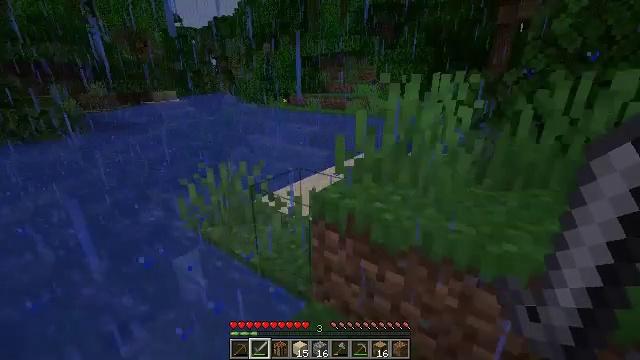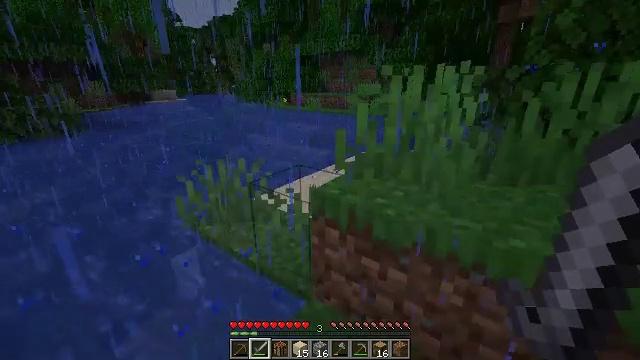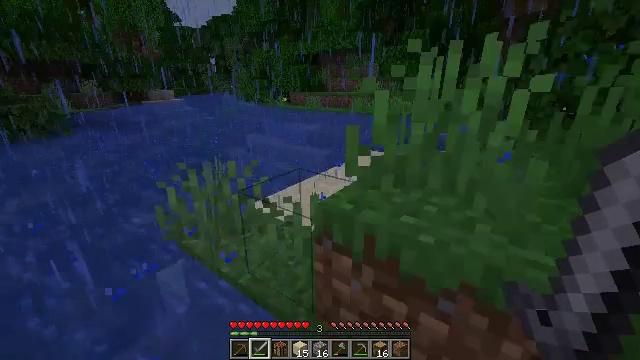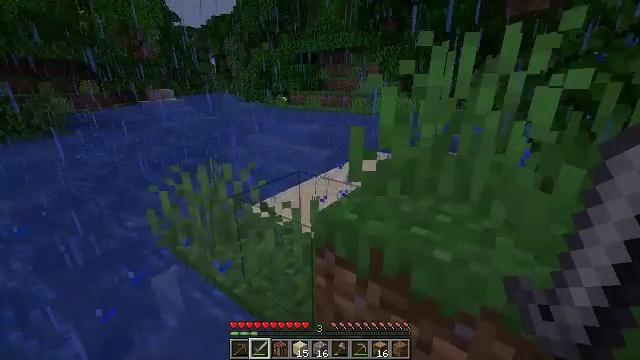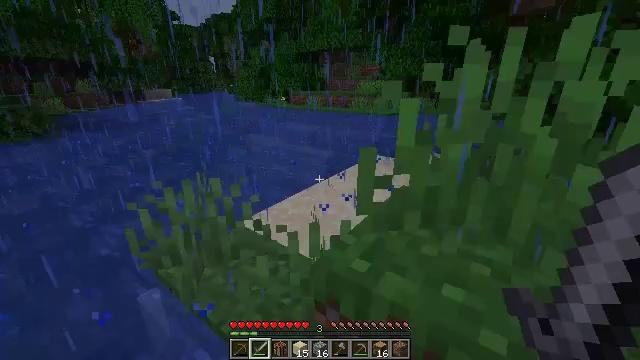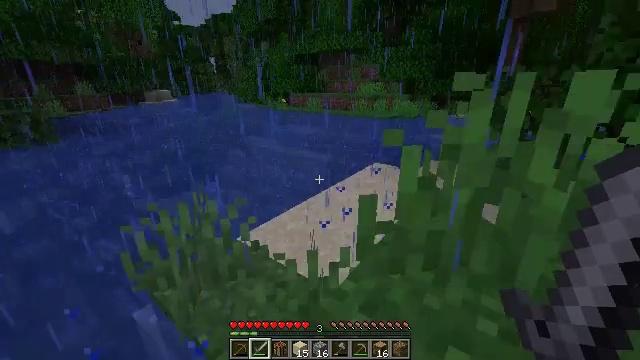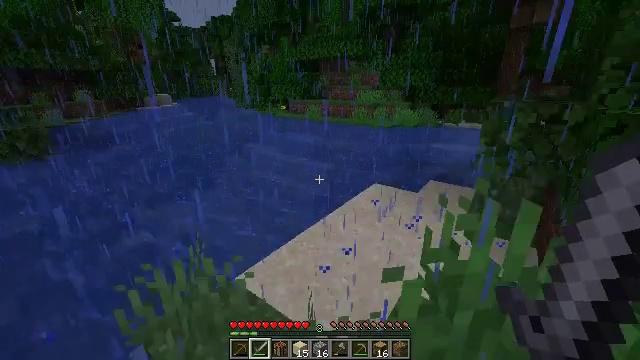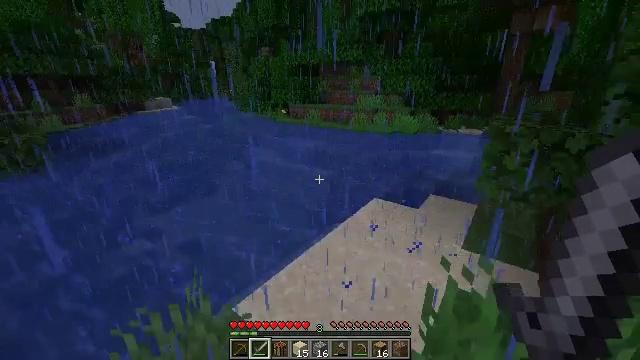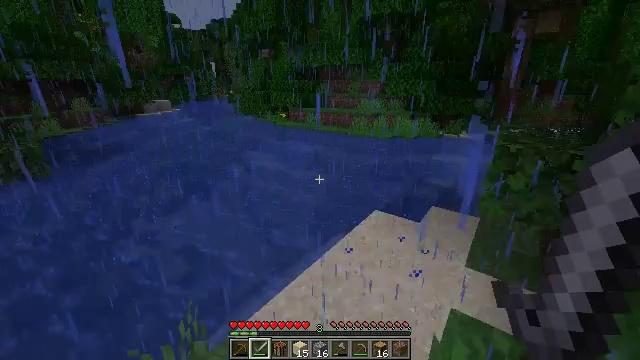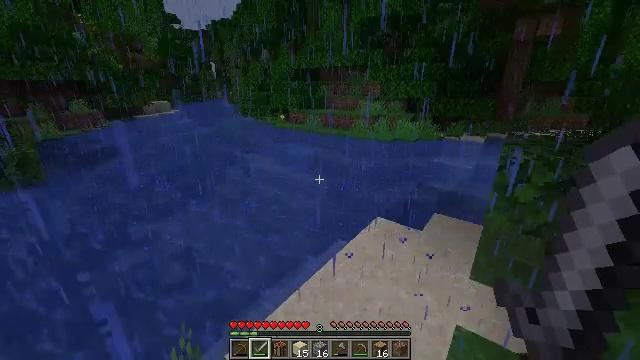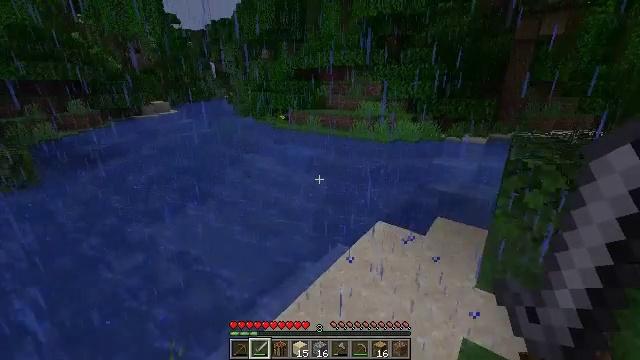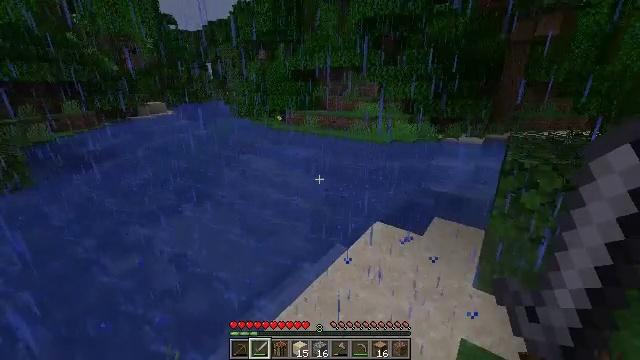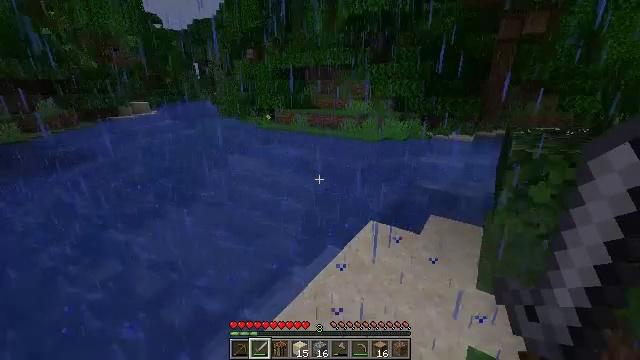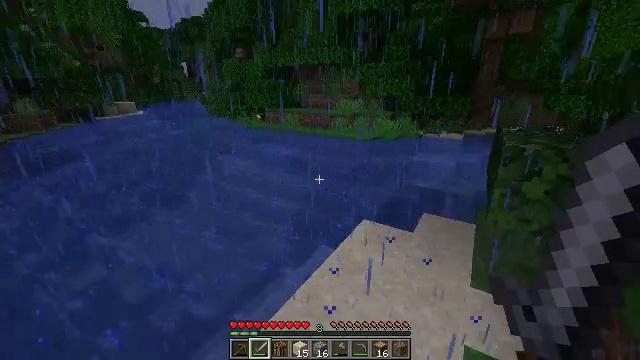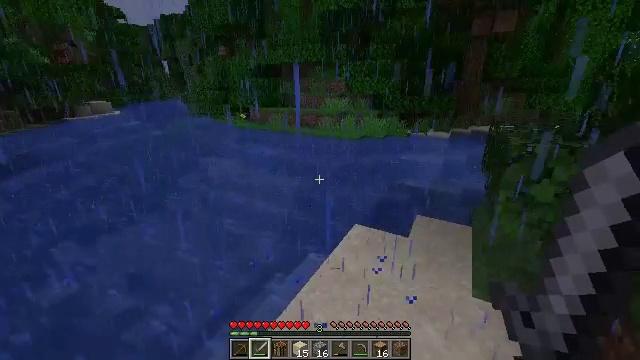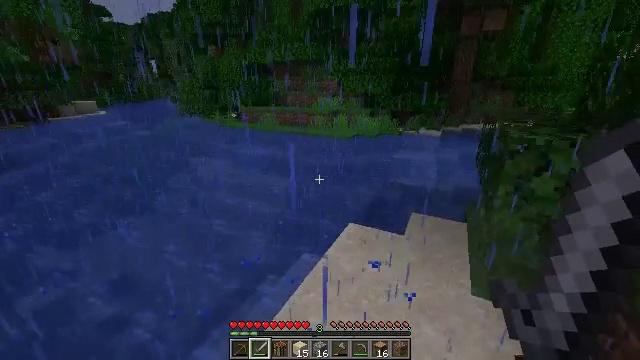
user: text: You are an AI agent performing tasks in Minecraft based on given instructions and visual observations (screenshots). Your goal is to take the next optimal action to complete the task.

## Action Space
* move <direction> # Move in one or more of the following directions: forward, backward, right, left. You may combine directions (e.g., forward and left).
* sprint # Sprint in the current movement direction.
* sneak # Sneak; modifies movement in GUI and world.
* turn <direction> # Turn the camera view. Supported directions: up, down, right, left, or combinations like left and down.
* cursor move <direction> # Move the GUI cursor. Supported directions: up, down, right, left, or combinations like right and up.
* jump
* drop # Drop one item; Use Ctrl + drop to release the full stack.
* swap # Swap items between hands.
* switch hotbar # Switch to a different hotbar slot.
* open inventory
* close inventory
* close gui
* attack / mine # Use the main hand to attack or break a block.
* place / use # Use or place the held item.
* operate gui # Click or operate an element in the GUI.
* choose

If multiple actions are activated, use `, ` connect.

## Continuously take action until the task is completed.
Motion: motion action
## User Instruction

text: Gather vines from trees or structures.
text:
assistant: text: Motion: move forward
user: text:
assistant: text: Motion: move forward
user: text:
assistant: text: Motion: move forward
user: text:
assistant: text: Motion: move forward
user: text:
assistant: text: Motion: move forward, jump
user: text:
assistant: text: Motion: move forward, jump
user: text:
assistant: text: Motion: move forward, jump
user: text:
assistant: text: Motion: move forward, jump
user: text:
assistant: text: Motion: move forward, jump
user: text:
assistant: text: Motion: move forward, jump
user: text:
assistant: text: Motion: move forward
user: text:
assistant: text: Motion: move forward, turn right
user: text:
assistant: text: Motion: move forward, turn right
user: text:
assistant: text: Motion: move forward, turn right
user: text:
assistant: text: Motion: move forward, turn right
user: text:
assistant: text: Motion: move forward
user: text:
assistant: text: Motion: move forward
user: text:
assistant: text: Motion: move forward, turn right
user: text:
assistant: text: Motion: move forward, turn right
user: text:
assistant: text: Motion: move forward
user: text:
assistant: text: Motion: no_op
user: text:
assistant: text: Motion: no_op
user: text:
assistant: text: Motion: no_op
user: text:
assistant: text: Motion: no_op
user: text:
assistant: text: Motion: no_op
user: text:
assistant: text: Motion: turn right
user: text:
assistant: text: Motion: turn right
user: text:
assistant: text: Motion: turn right
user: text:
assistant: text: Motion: no_op
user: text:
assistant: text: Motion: no_op